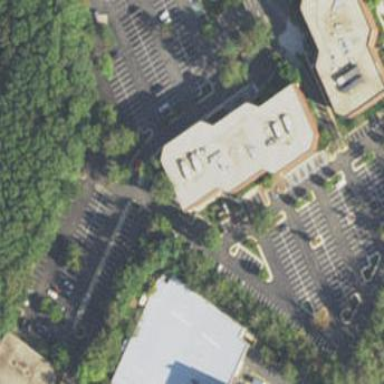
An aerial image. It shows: Office building.